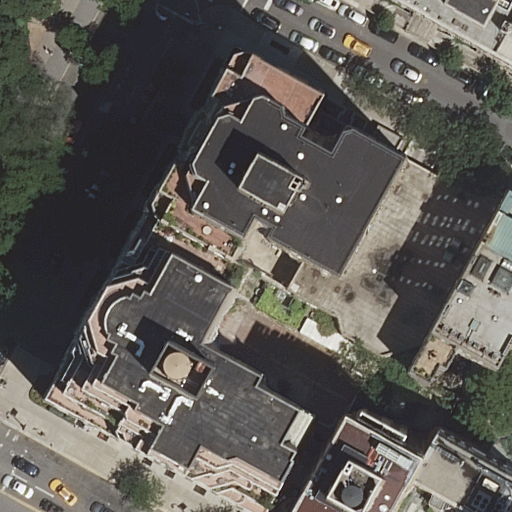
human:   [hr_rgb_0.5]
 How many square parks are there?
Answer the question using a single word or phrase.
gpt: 0

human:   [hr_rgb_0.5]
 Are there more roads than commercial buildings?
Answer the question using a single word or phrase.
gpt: yes

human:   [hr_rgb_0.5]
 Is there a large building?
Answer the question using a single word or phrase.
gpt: yes

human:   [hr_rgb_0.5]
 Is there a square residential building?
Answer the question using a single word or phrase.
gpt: no

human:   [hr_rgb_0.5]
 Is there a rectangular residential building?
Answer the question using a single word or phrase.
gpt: yes

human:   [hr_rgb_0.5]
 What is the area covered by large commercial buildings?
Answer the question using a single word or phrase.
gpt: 0m2

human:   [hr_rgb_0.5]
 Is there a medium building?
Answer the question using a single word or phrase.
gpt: yes

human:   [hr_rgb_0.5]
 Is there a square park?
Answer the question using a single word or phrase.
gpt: no

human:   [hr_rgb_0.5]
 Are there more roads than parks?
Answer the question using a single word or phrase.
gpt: yes

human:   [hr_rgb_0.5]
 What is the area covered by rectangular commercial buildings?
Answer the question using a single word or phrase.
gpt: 0m2

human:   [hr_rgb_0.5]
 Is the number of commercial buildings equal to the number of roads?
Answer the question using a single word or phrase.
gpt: no

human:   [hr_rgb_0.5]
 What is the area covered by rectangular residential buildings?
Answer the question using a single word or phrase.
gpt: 144m2

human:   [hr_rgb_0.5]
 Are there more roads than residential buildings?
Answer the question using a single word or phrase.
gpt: no

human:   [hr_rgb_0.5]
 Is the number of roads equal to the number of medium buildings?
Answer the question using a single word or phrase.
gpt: no

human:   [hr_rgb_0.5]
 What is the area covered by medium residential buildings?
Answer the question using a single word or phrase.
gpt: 802m2

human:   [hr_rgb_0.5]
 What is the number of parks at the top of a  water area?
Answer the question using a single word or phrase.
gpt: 0

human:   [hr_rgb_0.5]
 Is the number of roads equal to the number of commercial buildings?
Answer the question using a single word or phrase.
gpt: no

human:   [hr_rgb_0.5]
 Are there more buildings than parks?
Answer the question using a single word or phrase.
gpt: yes

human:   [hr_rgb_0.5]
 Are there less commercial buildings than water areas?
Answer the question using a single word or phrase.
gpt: no

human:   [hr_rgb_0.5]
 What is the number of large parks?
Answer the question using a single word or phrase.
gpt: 1

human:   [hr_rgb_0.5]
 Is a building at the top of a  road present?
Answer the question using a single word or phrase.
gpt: yes

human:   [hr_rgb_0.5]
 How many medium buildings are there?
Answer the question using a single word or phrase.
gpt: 3

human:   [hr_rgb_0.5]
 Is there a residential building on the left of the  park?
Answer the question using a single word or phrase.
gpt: no

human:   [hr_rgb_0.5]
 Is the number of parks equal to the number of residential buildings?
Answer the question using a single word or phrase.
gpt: no

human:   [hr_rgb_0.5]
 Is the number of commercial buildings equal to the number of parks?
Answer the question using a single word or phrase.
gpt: no

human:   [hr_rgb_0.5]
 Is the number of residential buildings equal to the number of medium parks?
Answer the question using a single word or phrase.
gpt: no

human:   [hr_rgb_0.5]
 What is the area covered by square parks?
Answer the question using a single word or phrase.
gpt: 0m2

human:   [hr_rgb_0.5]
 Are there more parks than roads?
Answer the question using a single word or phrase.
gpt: no

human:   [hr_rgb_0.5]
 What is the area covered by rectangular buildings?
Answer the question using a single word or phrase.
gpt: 144m2

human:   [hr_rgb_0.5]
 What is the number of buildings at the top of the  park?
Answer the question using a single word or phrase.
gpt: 0

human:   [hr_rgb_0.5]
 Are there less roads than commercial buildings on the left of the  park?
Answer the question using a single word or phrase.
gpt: no

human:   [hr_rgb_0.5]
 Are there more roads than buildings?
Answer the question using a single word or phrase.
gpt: no

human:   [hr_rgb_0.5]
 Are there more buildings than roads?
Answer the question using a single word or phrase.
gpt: yes

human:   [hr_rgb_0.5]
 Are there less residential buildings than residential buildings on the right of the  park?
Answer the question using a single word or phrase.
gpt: no

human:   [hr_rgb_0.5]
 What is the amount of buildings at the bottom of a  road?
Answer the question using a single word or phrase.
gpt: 4

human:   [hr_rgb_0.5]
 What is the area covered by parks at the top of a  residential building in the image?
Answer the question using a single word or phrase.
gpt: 10410m2